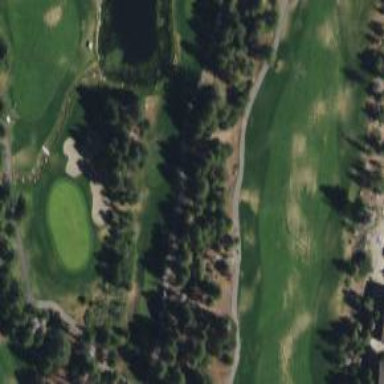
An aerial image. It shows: Golf tee.